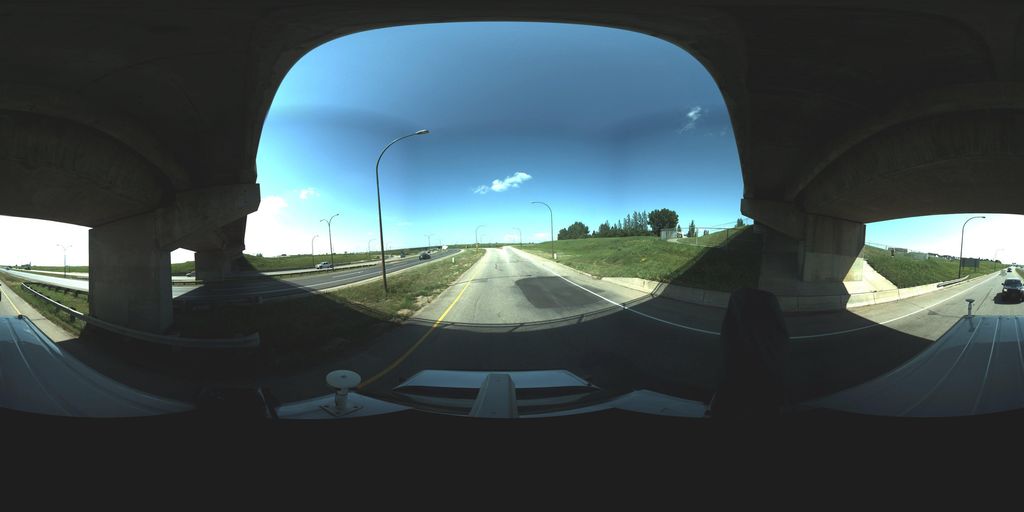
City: saskatoon